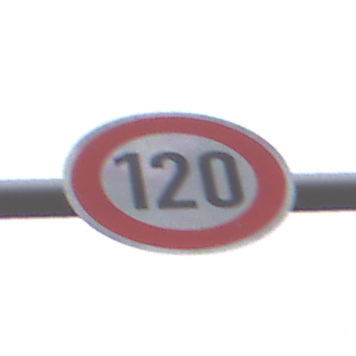
Verkehrszeichen: Geschwindigkeit120
Umgebung: Outdoor, Nature
Tageszeit: Midday
Wetter: Overcast
Licht: Natural
Jahreszeit: NotSpecified
Kontrast: LowContrast